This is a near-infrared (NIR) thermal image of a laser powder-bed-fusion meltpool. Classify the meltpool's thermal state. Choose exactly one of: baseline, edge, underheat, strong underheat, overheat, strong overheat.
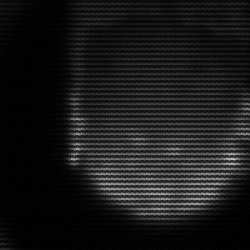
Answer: edge